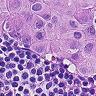
Metastatic tissue present: yes